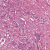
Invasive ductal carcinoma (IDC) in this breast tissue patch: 1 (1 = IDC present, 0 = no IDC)